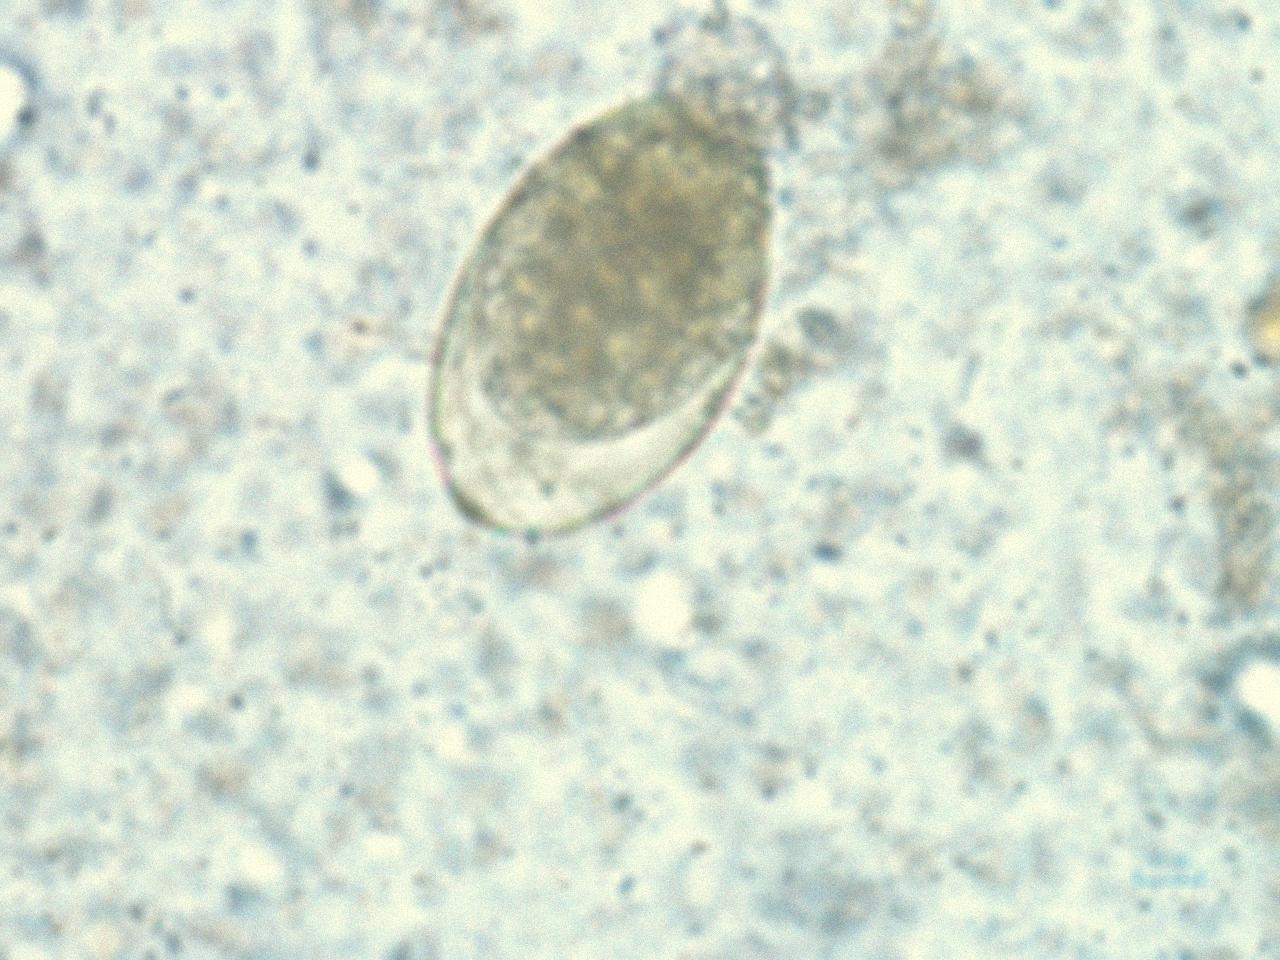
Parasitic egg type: Fasciolopsis buski